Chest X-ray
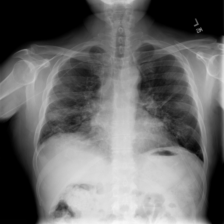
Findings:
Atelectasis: negative
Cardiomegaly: negative
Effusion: negative
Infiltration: positive
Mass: negative
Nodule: negative
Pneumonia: negative
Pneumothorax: negative
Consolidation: negative
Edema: negative
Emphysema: negative
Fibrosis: positive
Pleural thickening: negative
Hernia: negative